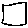
Label: square